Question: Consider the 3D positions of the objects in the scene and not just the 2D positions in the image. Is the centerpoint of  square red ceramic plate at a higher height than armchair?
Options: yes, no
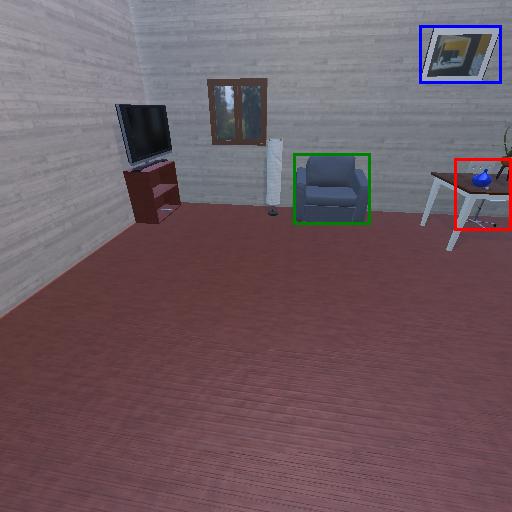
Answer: yes